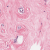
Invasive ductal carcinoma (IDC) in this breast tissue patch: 0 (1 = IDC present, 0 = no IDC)